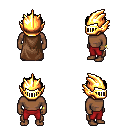
a pixel art fantasy rpg character, male body template, human, dark skin, brown cape, red pants, black bedhead hairstyle, gold helm, bracelets, four views (front, back, left, right), 2x2 character sprite sheet, small pixel art, hard edges, no anti-aliasing